Question: I want to draw a dynamically generated line that bends around n points in php, depending on input. I know I could use image arc and painstakingly get the curves to overlap at the proper angles so that multiple curves give the illusion of a single bendy line. But is there is an easier/cleaner way?
I basically want to do this:

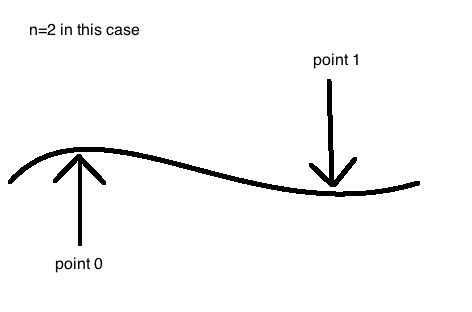
Answer: If you wish the client side to render this I recommend using the canvas tag
See reference here: <URL>
Or use imagemagick backend if you with the server side to do it
look up on page <URL>